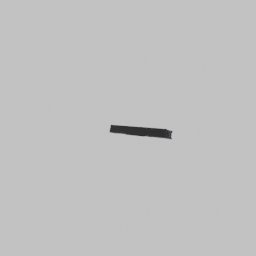
Label: architecture